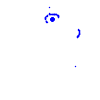
Particle: pion